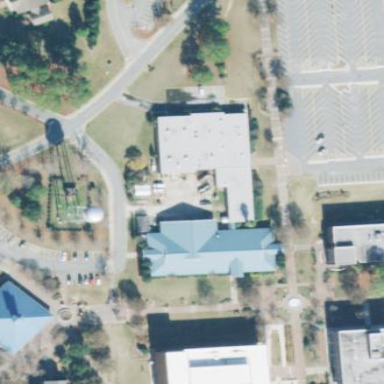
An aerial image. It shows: College building.